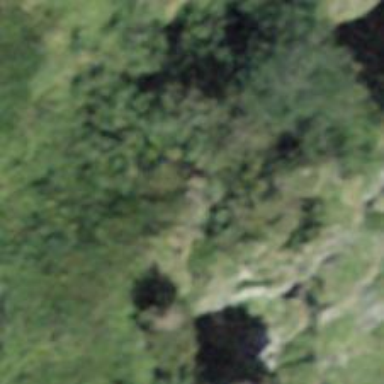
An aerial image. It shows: Natural cliff.